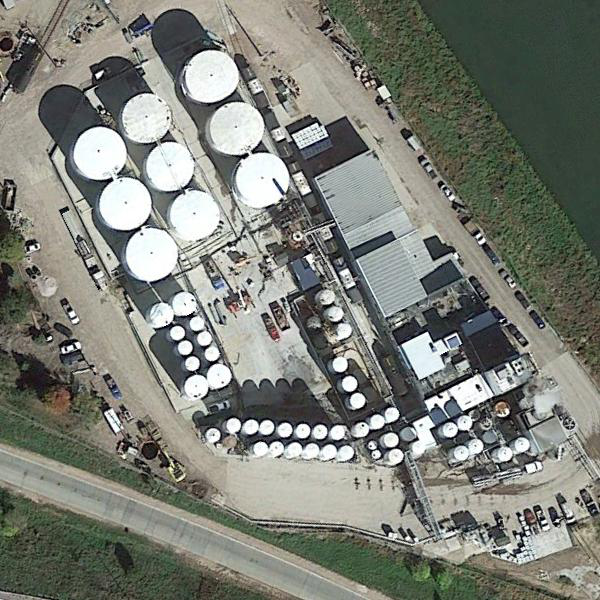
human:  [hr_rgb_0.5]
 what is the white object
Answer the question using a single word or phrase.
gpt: storage tank